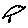
Label: bird